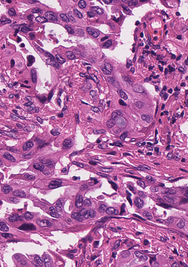
Tumor epithelial tissue: yes
Tumor-associated stroma tissue: yes
Normal tissue: no